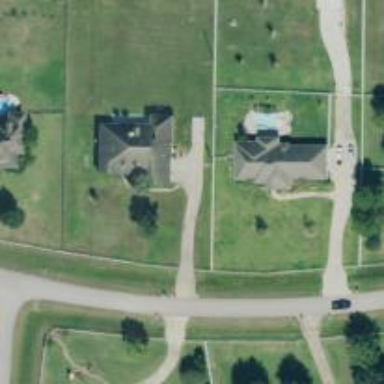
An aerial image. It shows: Driveway leading to service road.